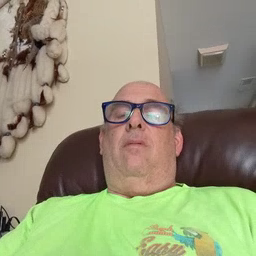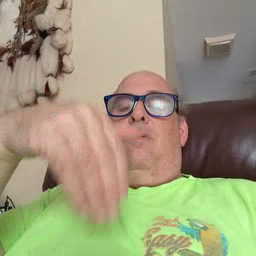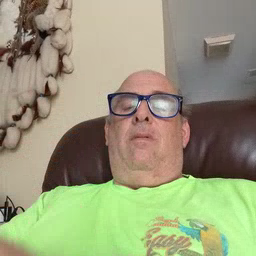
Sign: night